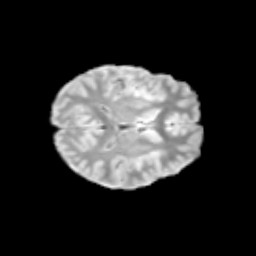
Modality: T2w
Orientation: axial
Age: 11
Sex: female
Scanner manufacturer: siemens
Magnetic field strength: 3 T
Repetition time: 3.8 s
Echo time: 0.07 s